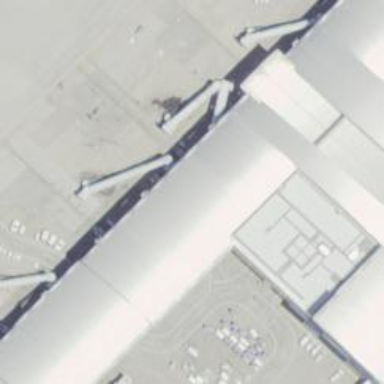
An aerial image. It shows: Airport gate.